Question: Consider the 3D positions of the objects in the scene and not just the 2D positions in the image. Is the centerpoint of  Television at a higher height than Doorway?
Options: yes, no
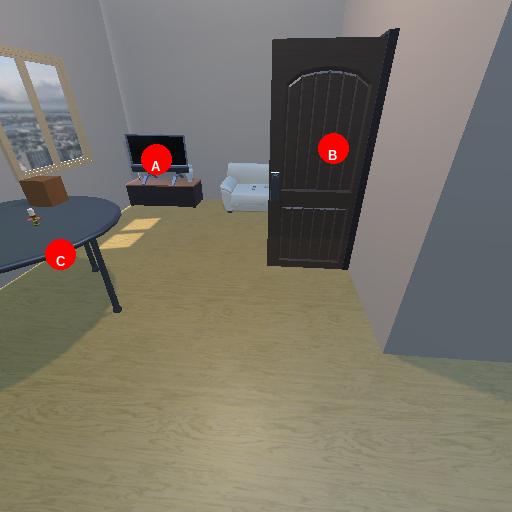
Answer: yes